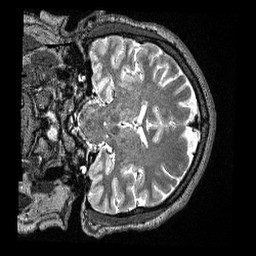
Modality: T2w
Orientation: coronal
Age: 34
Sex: male
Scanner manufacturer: siemens
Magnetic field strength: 3 T
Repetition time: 3.2 s
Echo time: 0.479 s